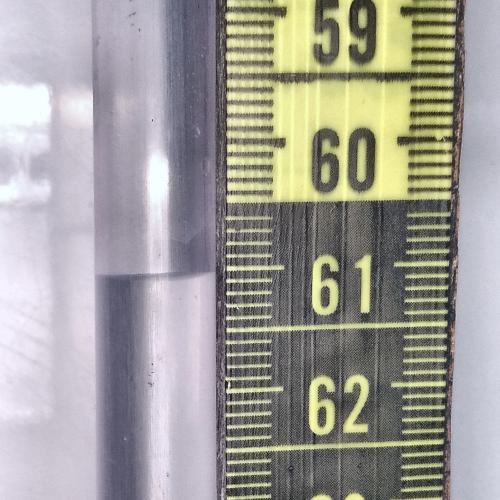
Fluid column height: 61.0 cm